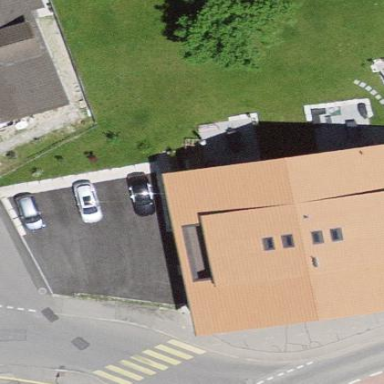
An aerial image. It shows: Residential building.